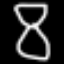
Label: hourglass